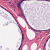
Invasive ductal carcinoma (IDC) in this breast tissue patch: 0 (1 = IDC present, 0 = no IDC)